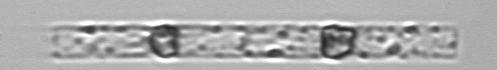
Label: Dactyliosolen_blavyanus